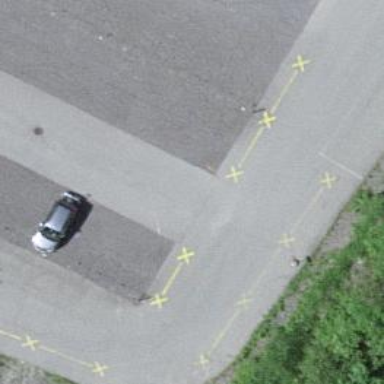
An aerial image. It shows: Asphalt parking aisle off service road.